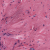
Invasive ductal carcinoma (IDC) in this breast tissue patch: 0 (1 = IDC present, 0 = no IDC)